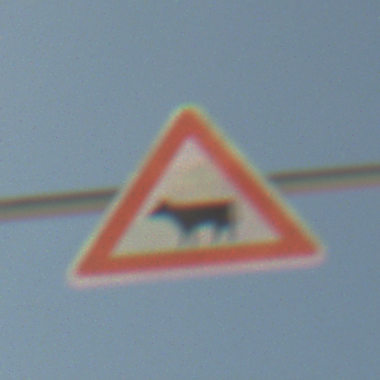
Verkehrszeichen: ViehtriebRechts
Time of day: Midday
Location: Outdoor (Beach)
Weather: PartlyCloudy
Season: NotSpecified
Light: Natural